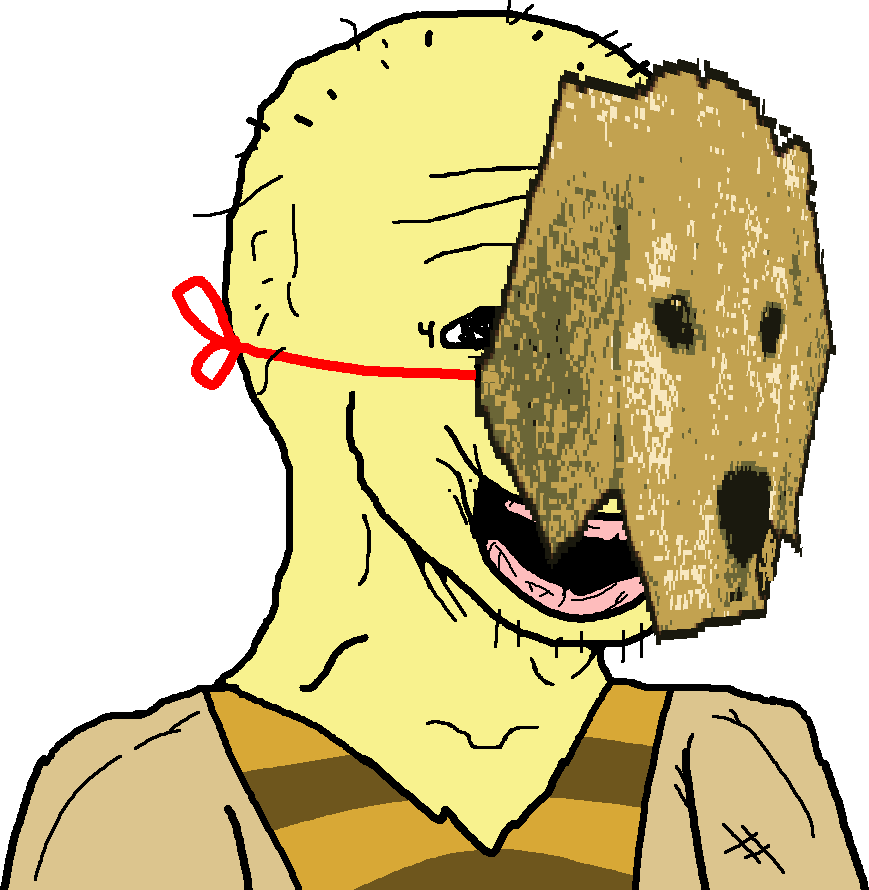
Label: 5_Animal